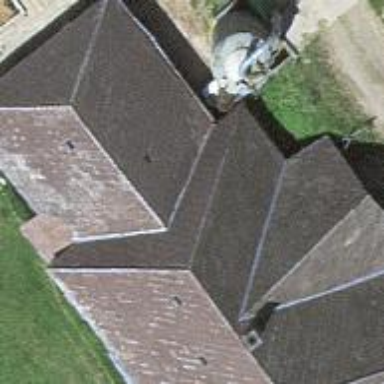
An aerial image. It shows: Farm building.